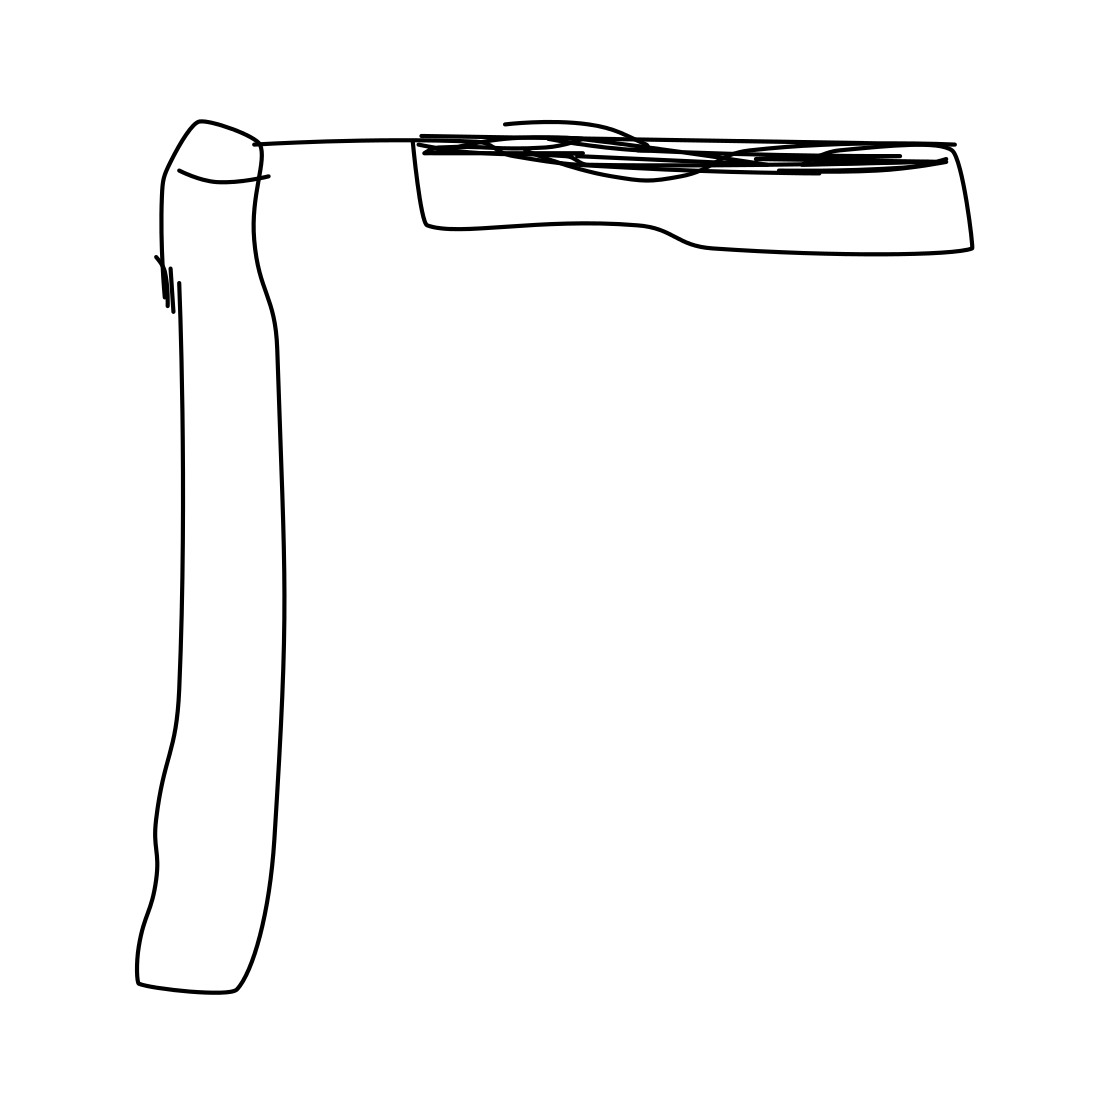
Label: streetlight